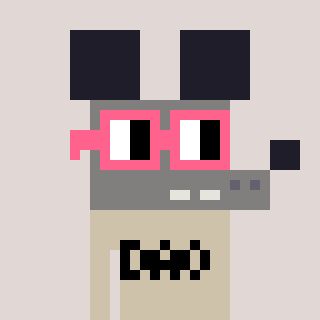
a pixel art character with square pink glasses, a mouse-shaped head and a bege-colored body on a warm background